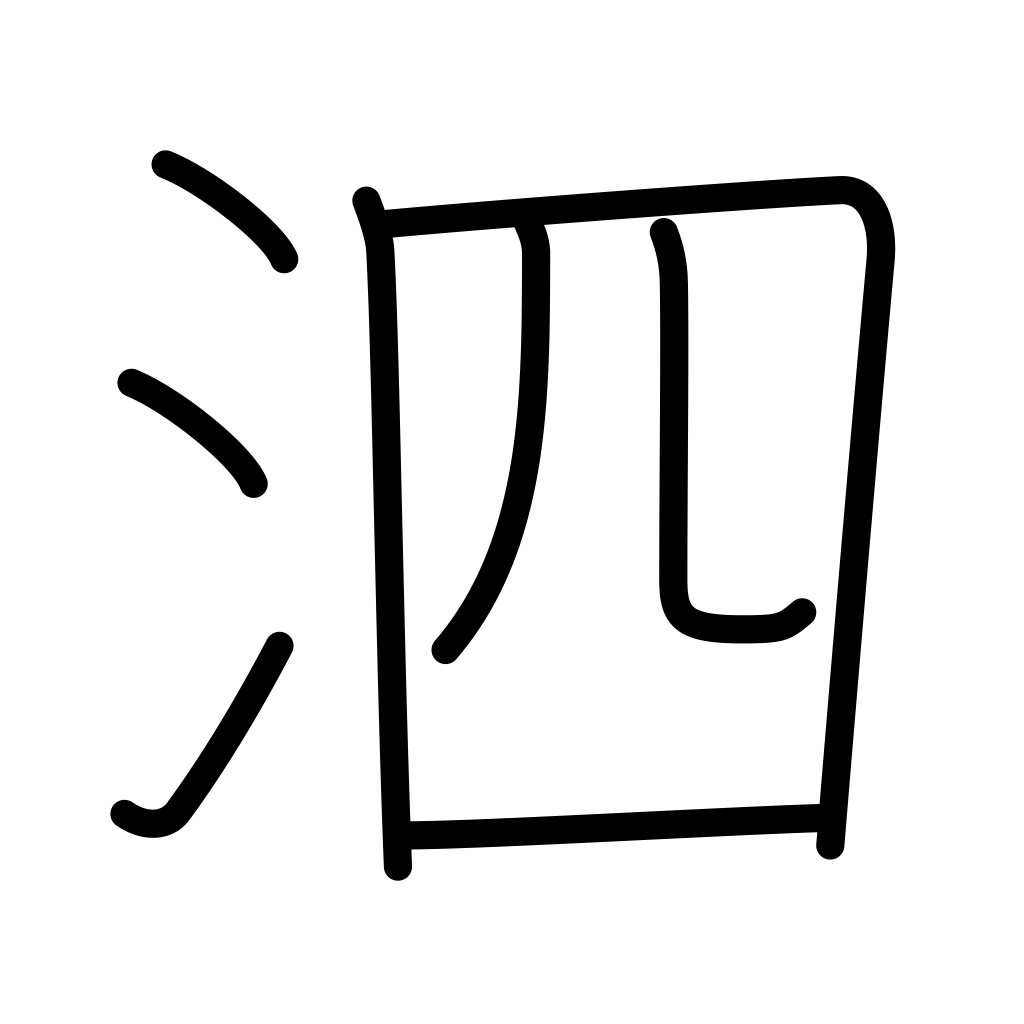
Meaning: name of a Chinese river, snivel